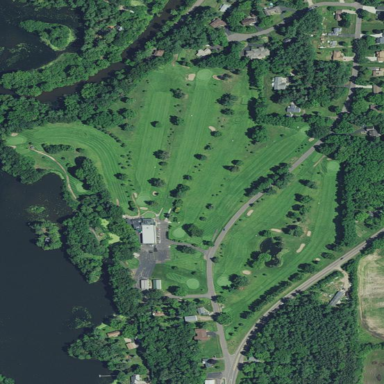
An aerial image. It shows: Golf course.